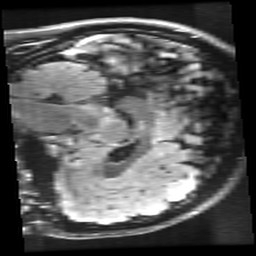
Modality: FLAIR
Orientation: sagittal
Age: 21
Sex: male
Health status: healthy
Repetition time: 12 s
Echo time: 0.09782 s